Question: So I have successfully installed and started ElasticSearch as a service in Centos 7. My question is this. After the service is started, is there a way to view the console that one would see if it didn't start ElasticSearch as a service?
An example of the console I am trying to see is below:(This is what it would have looked like if I didn't start it as a service).

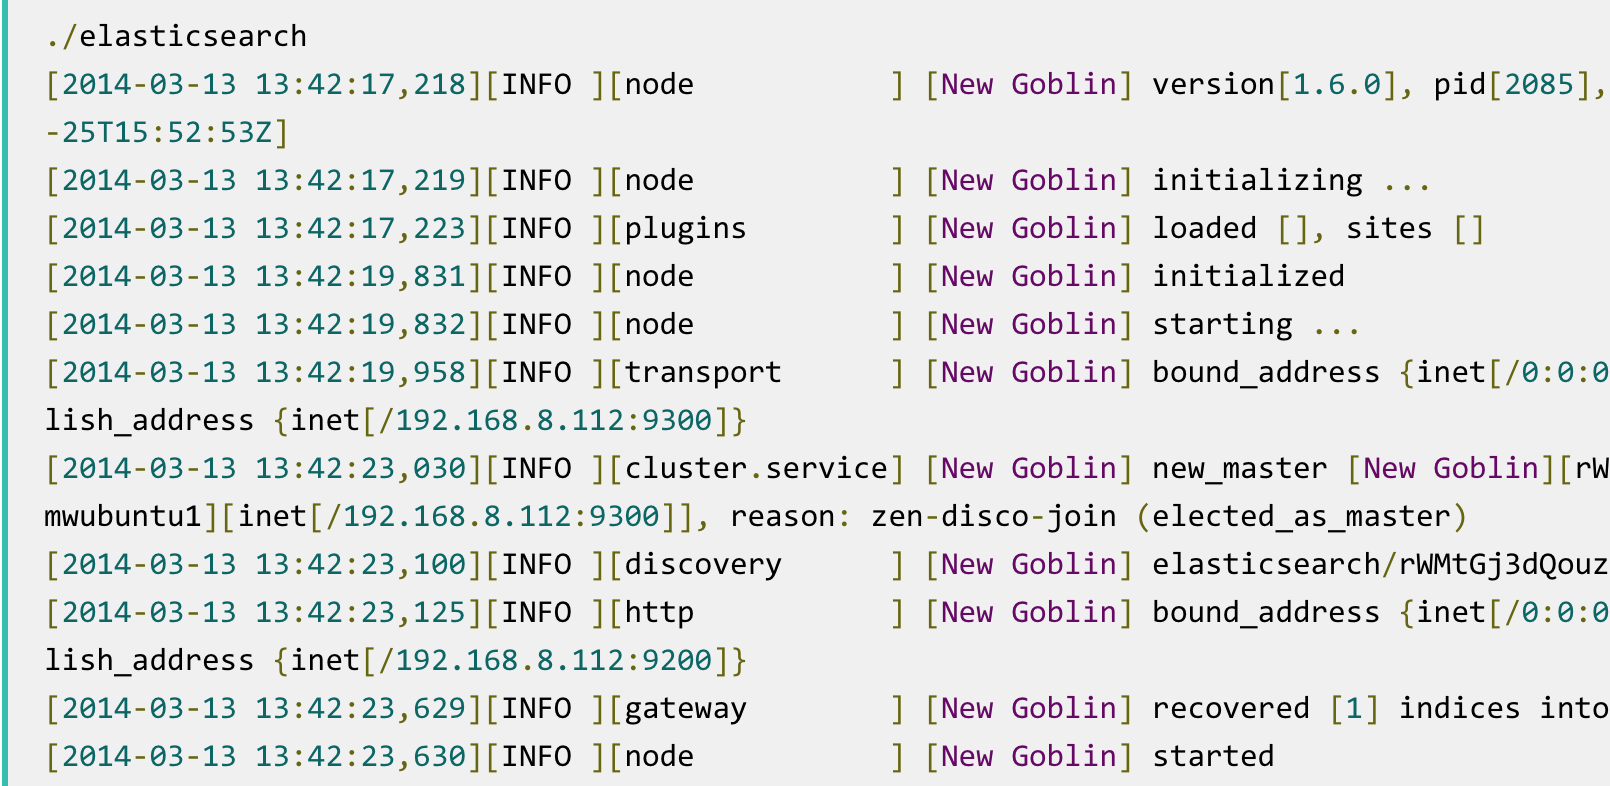
Answer: Once you have started elasticsearch on console, you can check whether elasticsearch is running or not by entering following url in browser:
<URL>
By entering above url if you get a response such as:
'''
{
"status" : 200,
"name" : "Doppelganger",
"cluster_name" : "elasticsearch",
"version" : {
"number" : "1.5.2",
"build_hash" : "62ff9868b4c8a0c45860bebb259e21980778ab1c",
"build_timestamp" : "2015-04-27T09:21:06Z",
"build_snapshot" : false,
"lucene_version" : "4.10.4"
},
"tagline" : "You Know, for Search"
}
'''
It means your elasticsearch is working.
Note: If you are not running elasticsearch instance & enter the url you will find